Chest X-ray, PA view. Patient: 65 years old, sex F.
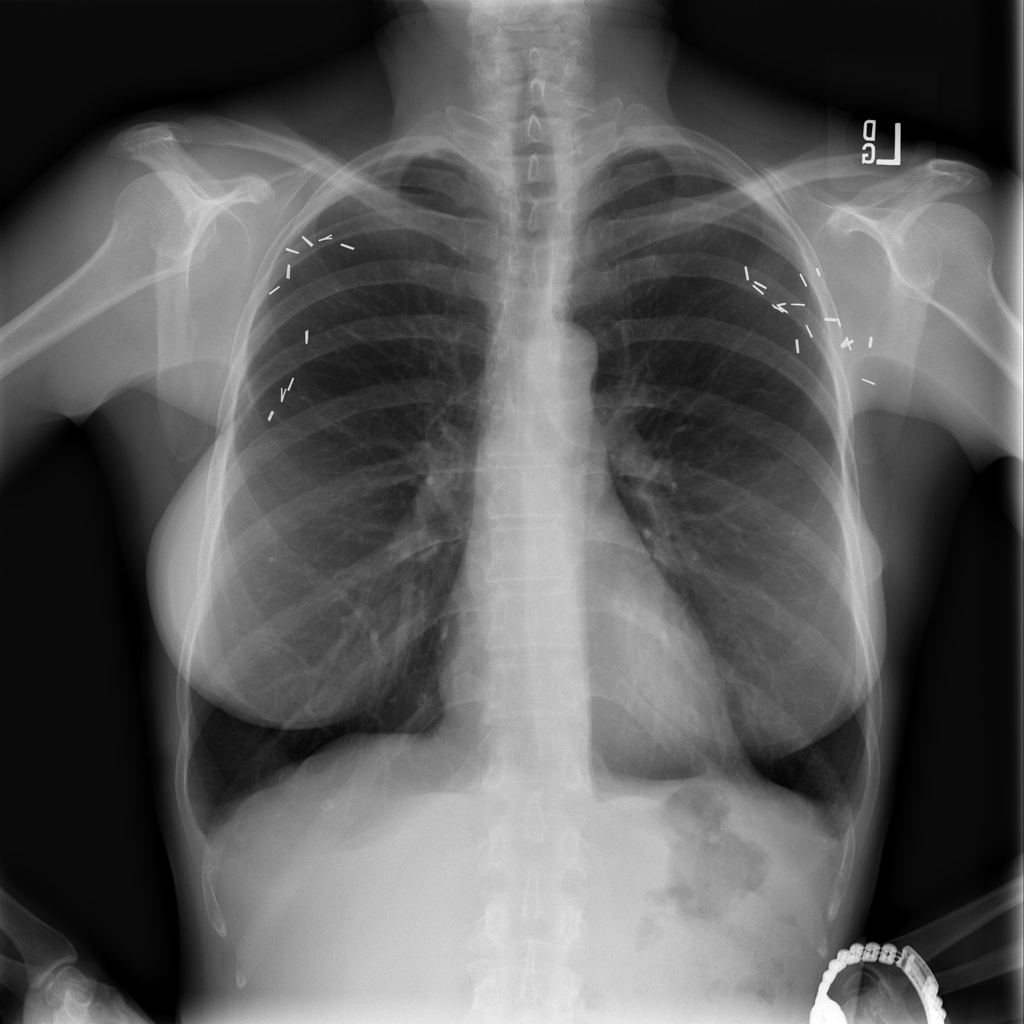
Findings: No Finding